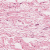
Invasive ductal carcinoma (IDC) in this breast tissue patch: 0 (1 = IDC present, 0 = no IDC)